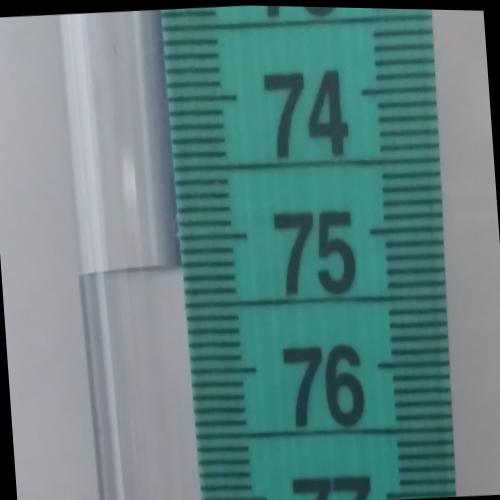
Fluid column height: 75.2 cm